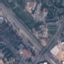
Label: Highway